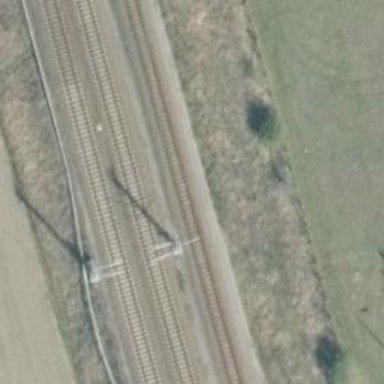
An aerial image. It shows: Milestone along the railway with catenary mast.